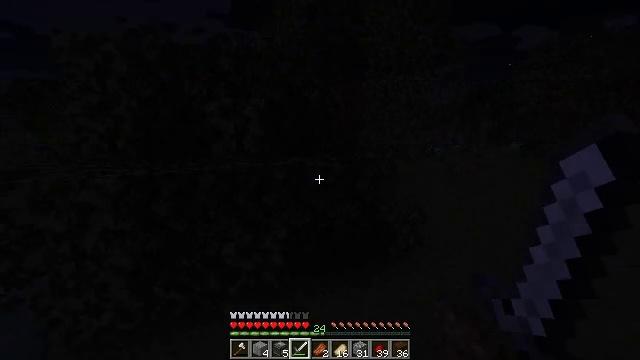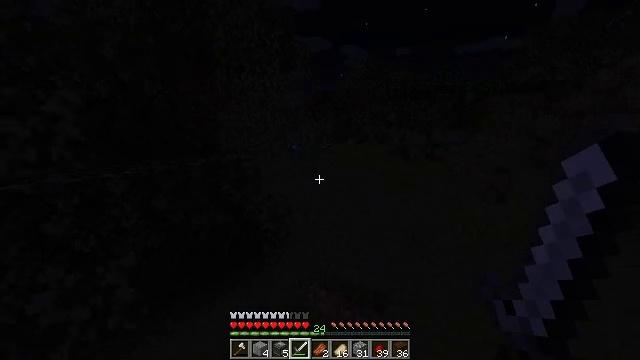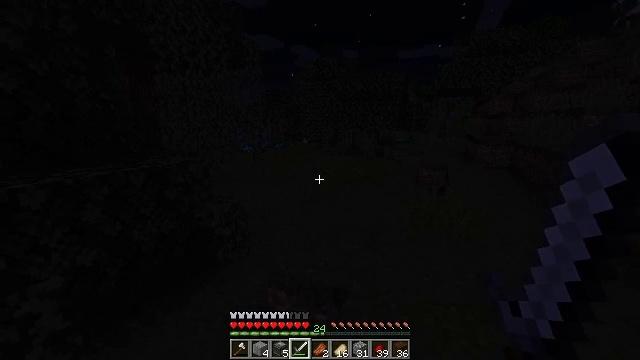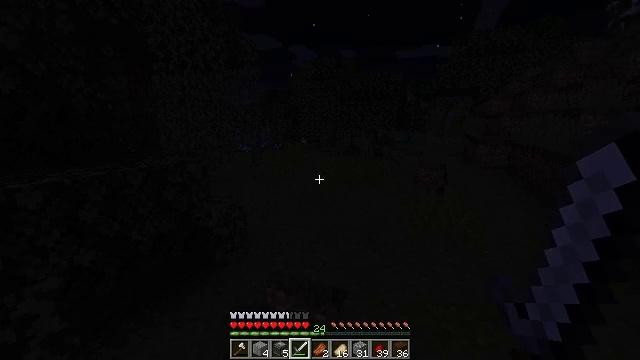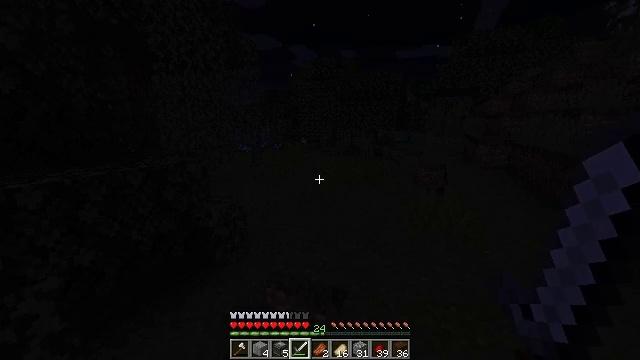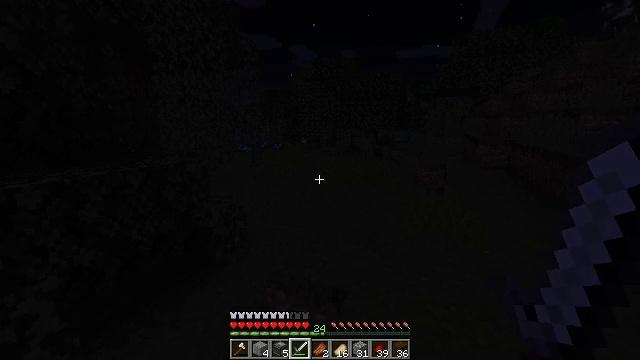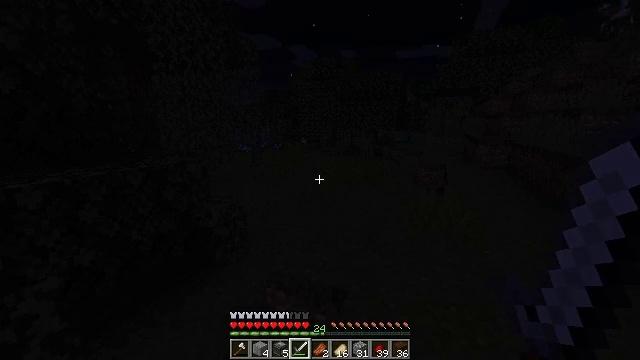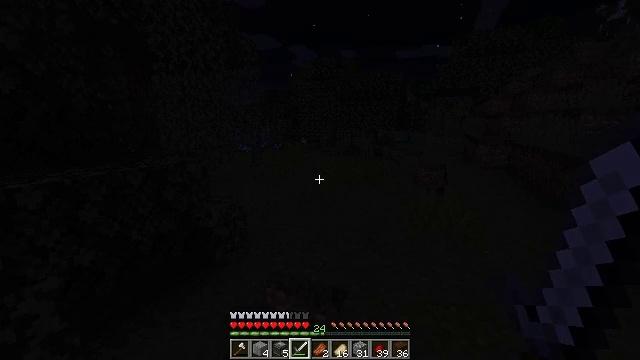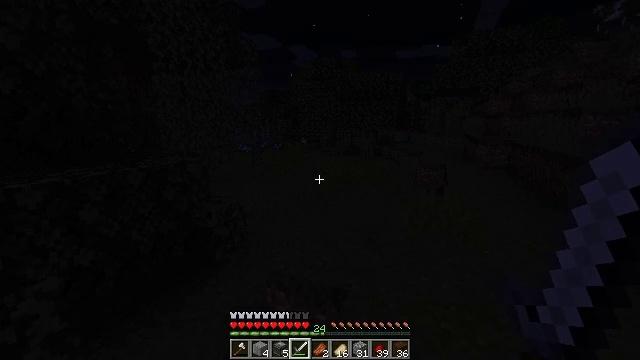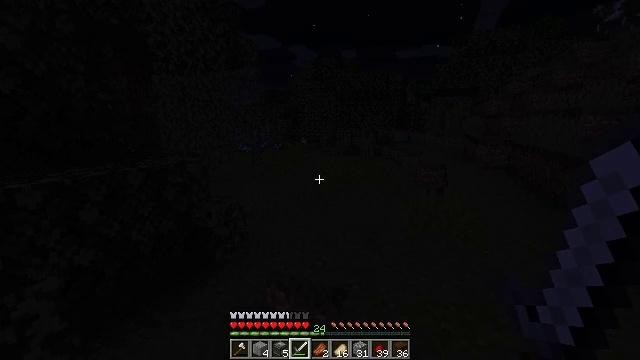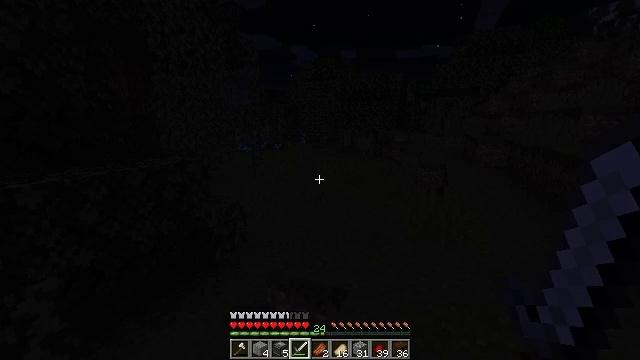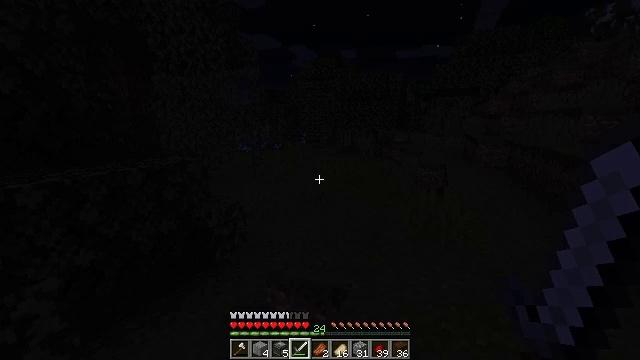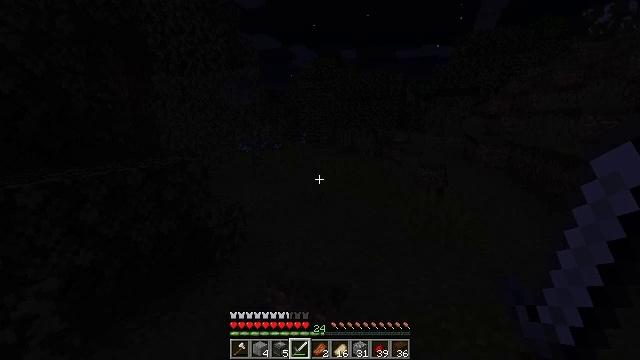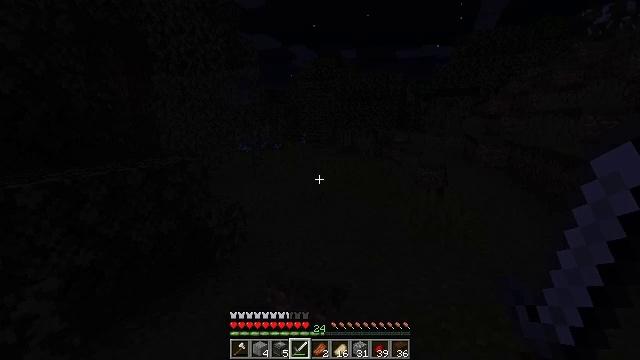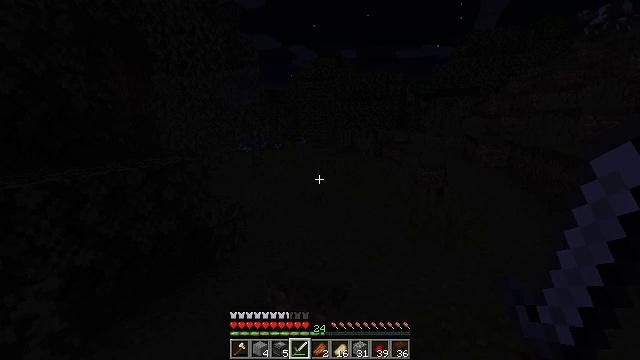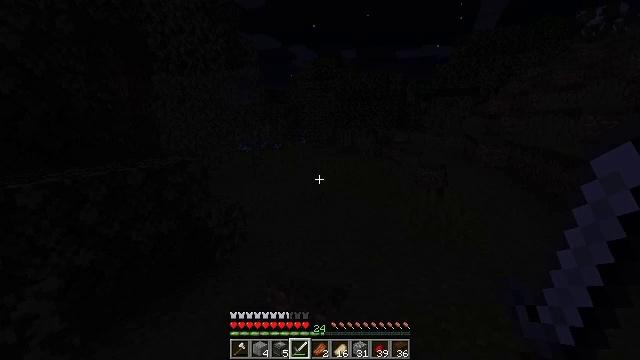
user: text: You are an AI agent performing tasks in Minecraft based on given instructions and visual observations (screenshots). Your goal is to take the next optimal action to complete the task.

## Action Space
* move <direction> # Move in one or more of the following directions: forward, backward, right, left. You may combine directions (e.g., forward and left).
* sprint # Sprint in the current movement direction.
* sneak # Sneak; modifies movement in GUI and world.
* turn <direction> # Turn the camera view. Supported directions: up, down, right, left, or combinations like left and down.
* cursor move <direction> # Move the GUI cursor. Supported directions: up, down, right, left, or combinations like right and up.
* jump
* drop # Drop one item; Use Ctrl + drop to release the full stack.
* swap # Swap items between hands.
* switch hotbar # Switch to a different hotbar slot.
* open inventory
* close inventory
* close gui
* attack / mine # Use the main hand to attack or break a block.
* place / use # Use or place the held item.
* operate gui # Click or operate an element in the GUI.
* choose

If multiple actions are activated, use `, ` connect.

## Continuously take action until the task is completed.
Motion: motion action
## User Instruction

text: Kill enemies.
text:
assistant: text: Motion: turn right
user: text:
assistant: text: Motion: turn right
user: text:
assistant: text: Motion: no_op
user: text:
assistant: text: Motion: no_op
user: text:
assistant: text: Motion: no_op
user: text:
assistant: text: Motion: no_op
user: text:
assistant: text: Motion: no_op
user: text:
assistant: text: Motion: no_op
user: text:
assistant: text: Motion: no_op
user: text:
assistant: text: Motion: no_op
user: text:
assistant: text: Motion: no_op
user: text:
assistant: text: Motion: no_op
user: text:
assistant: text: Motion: no_op
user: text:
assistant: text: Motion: no_op
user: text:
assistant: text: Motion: no_op
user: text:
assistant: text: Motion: no_op
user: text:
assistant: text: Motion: no_op
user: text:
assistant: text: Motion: no_op
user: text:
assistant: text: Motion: no_op
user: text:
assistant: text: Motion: no_op
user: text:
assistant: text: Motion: no_op
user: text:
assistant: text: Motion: move forward and move right
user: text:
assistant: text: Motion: move forward and move right
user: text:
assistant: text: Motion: move forward and move right
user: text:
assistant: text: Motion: move forward and move right
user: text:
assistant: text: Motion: move forward and move right
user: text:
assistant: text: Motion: move forward and move right, turn left
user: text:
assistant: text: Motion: move forward and move right
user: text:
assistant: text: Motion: move forward and move right
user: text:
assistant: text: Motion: move forward